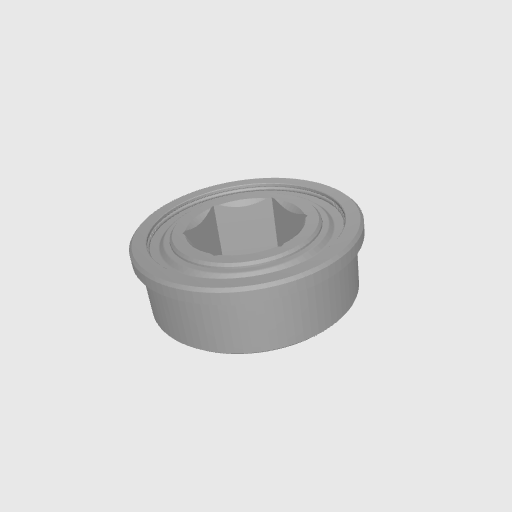
Part: Bearing8RID